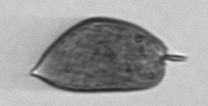
Label: Prorocentrum_micans